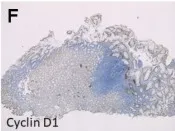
Pathological images of Case 1. (e): CD10.
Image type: pathology (immunostaining)